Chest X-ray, PA view. Patient: 28 years old, sex M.
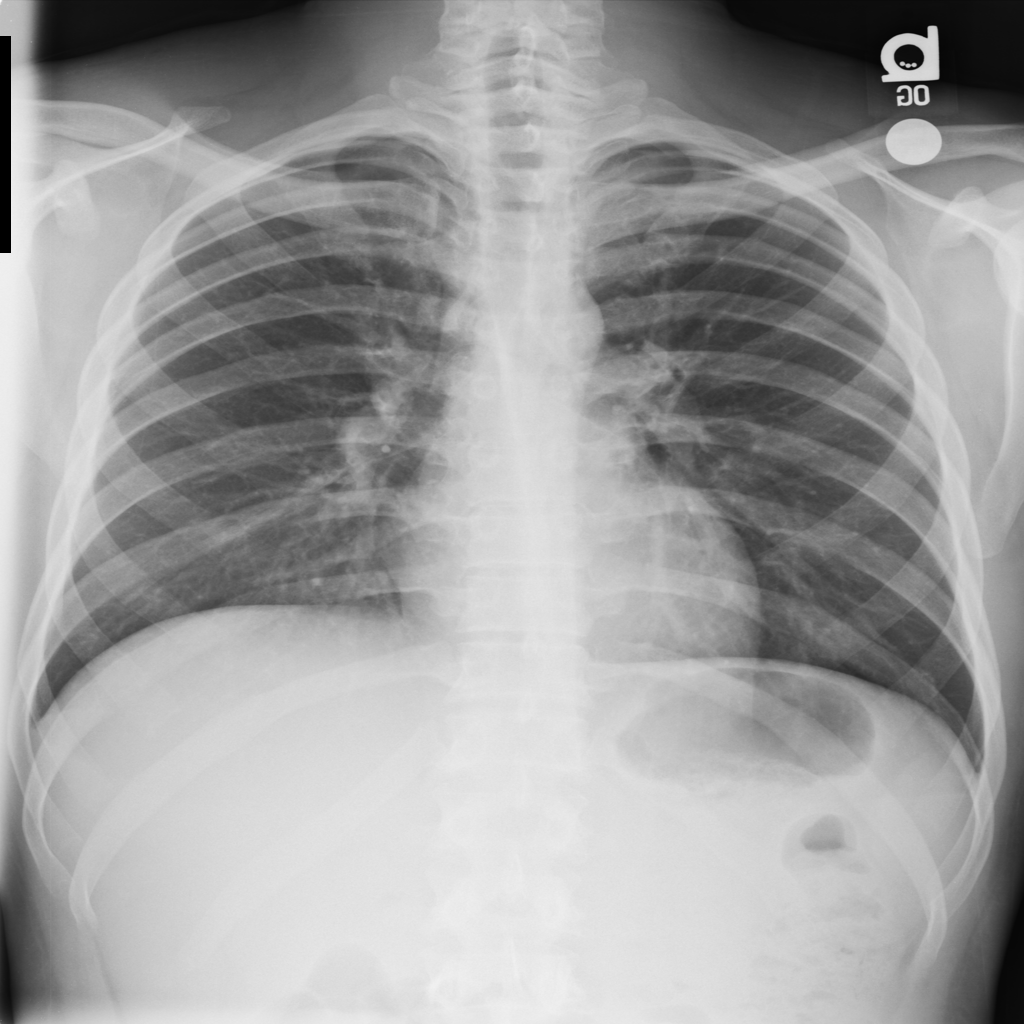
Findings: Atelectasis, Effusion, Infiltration